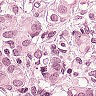
Metastatic tissue present: yes